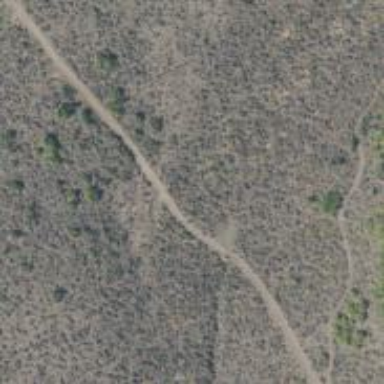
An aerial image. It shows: Excellent visible track road.